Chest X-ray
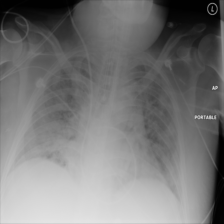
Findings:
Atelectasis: negative
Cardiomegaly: negative
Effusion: negative
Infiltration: negative
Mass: negative
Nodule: positive
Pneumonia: negative
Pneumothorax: negative
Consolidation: negative
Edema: negative
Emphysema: negative
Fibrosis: negative
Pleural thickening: negative
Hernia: negative